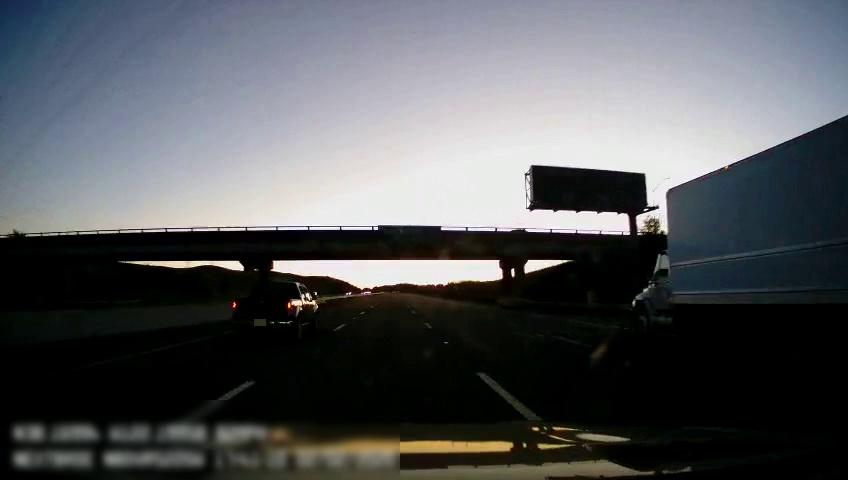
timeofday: Dusk/Dawn/Twilight
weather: Sunny
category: Drivable Space
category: Vehicles | Truck
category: Vehicles | Truck
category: Lanes | Alternate Lane
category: Lanes | Current Lane
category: Lanes | Current Lane
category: Lanes | Alternate Lane
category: Lanes | Alternate Lane
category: Traffic | Signs